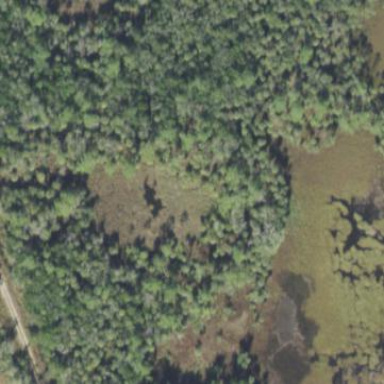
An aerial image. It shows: Marsh wetland.